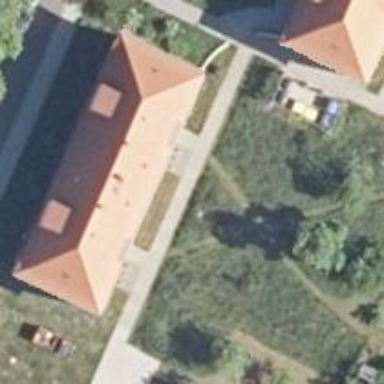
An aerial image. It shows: Residential building with red hipped roof.